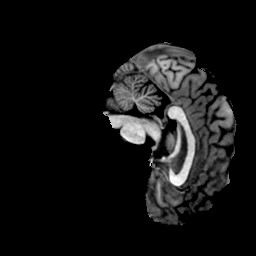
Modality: T1w
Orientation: sagittal
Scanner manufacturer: ge
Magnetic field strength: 3 T
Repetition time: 0.00766 s
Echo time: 0.003476 s